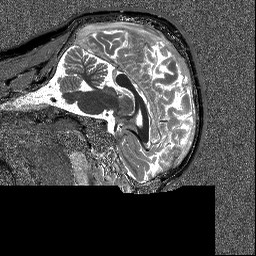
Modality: T1map
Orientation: sagittal
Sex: male